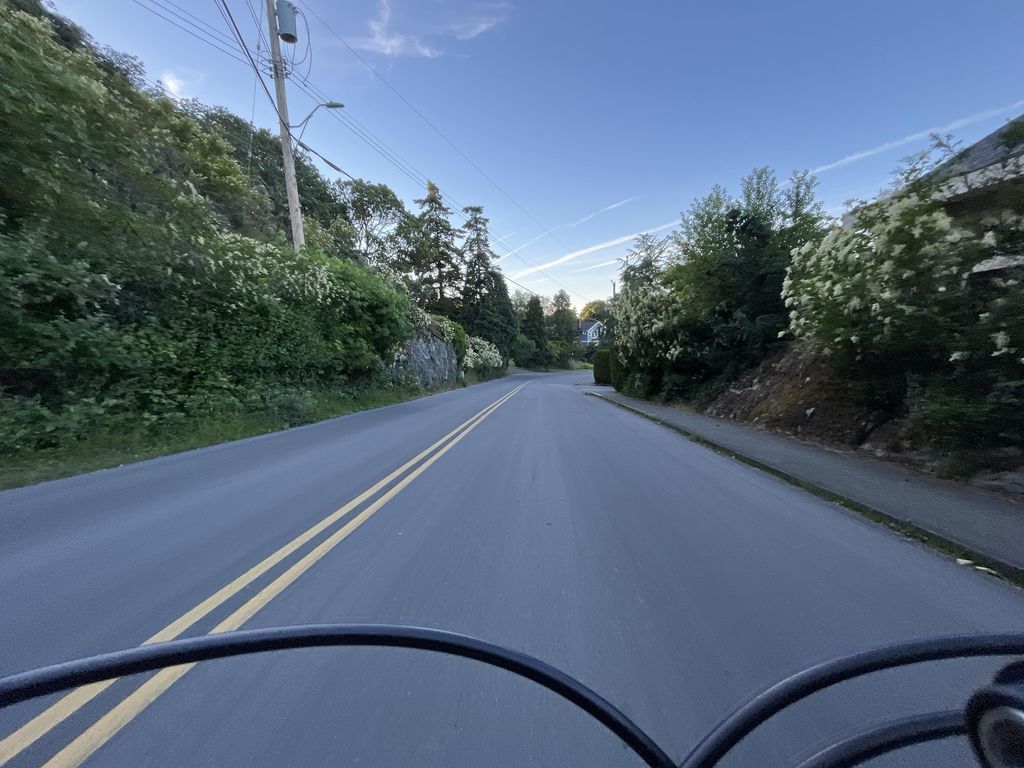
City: victoria